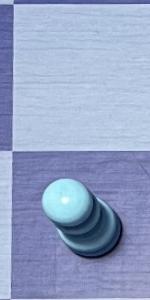
Label: Pawn_White